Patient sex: F
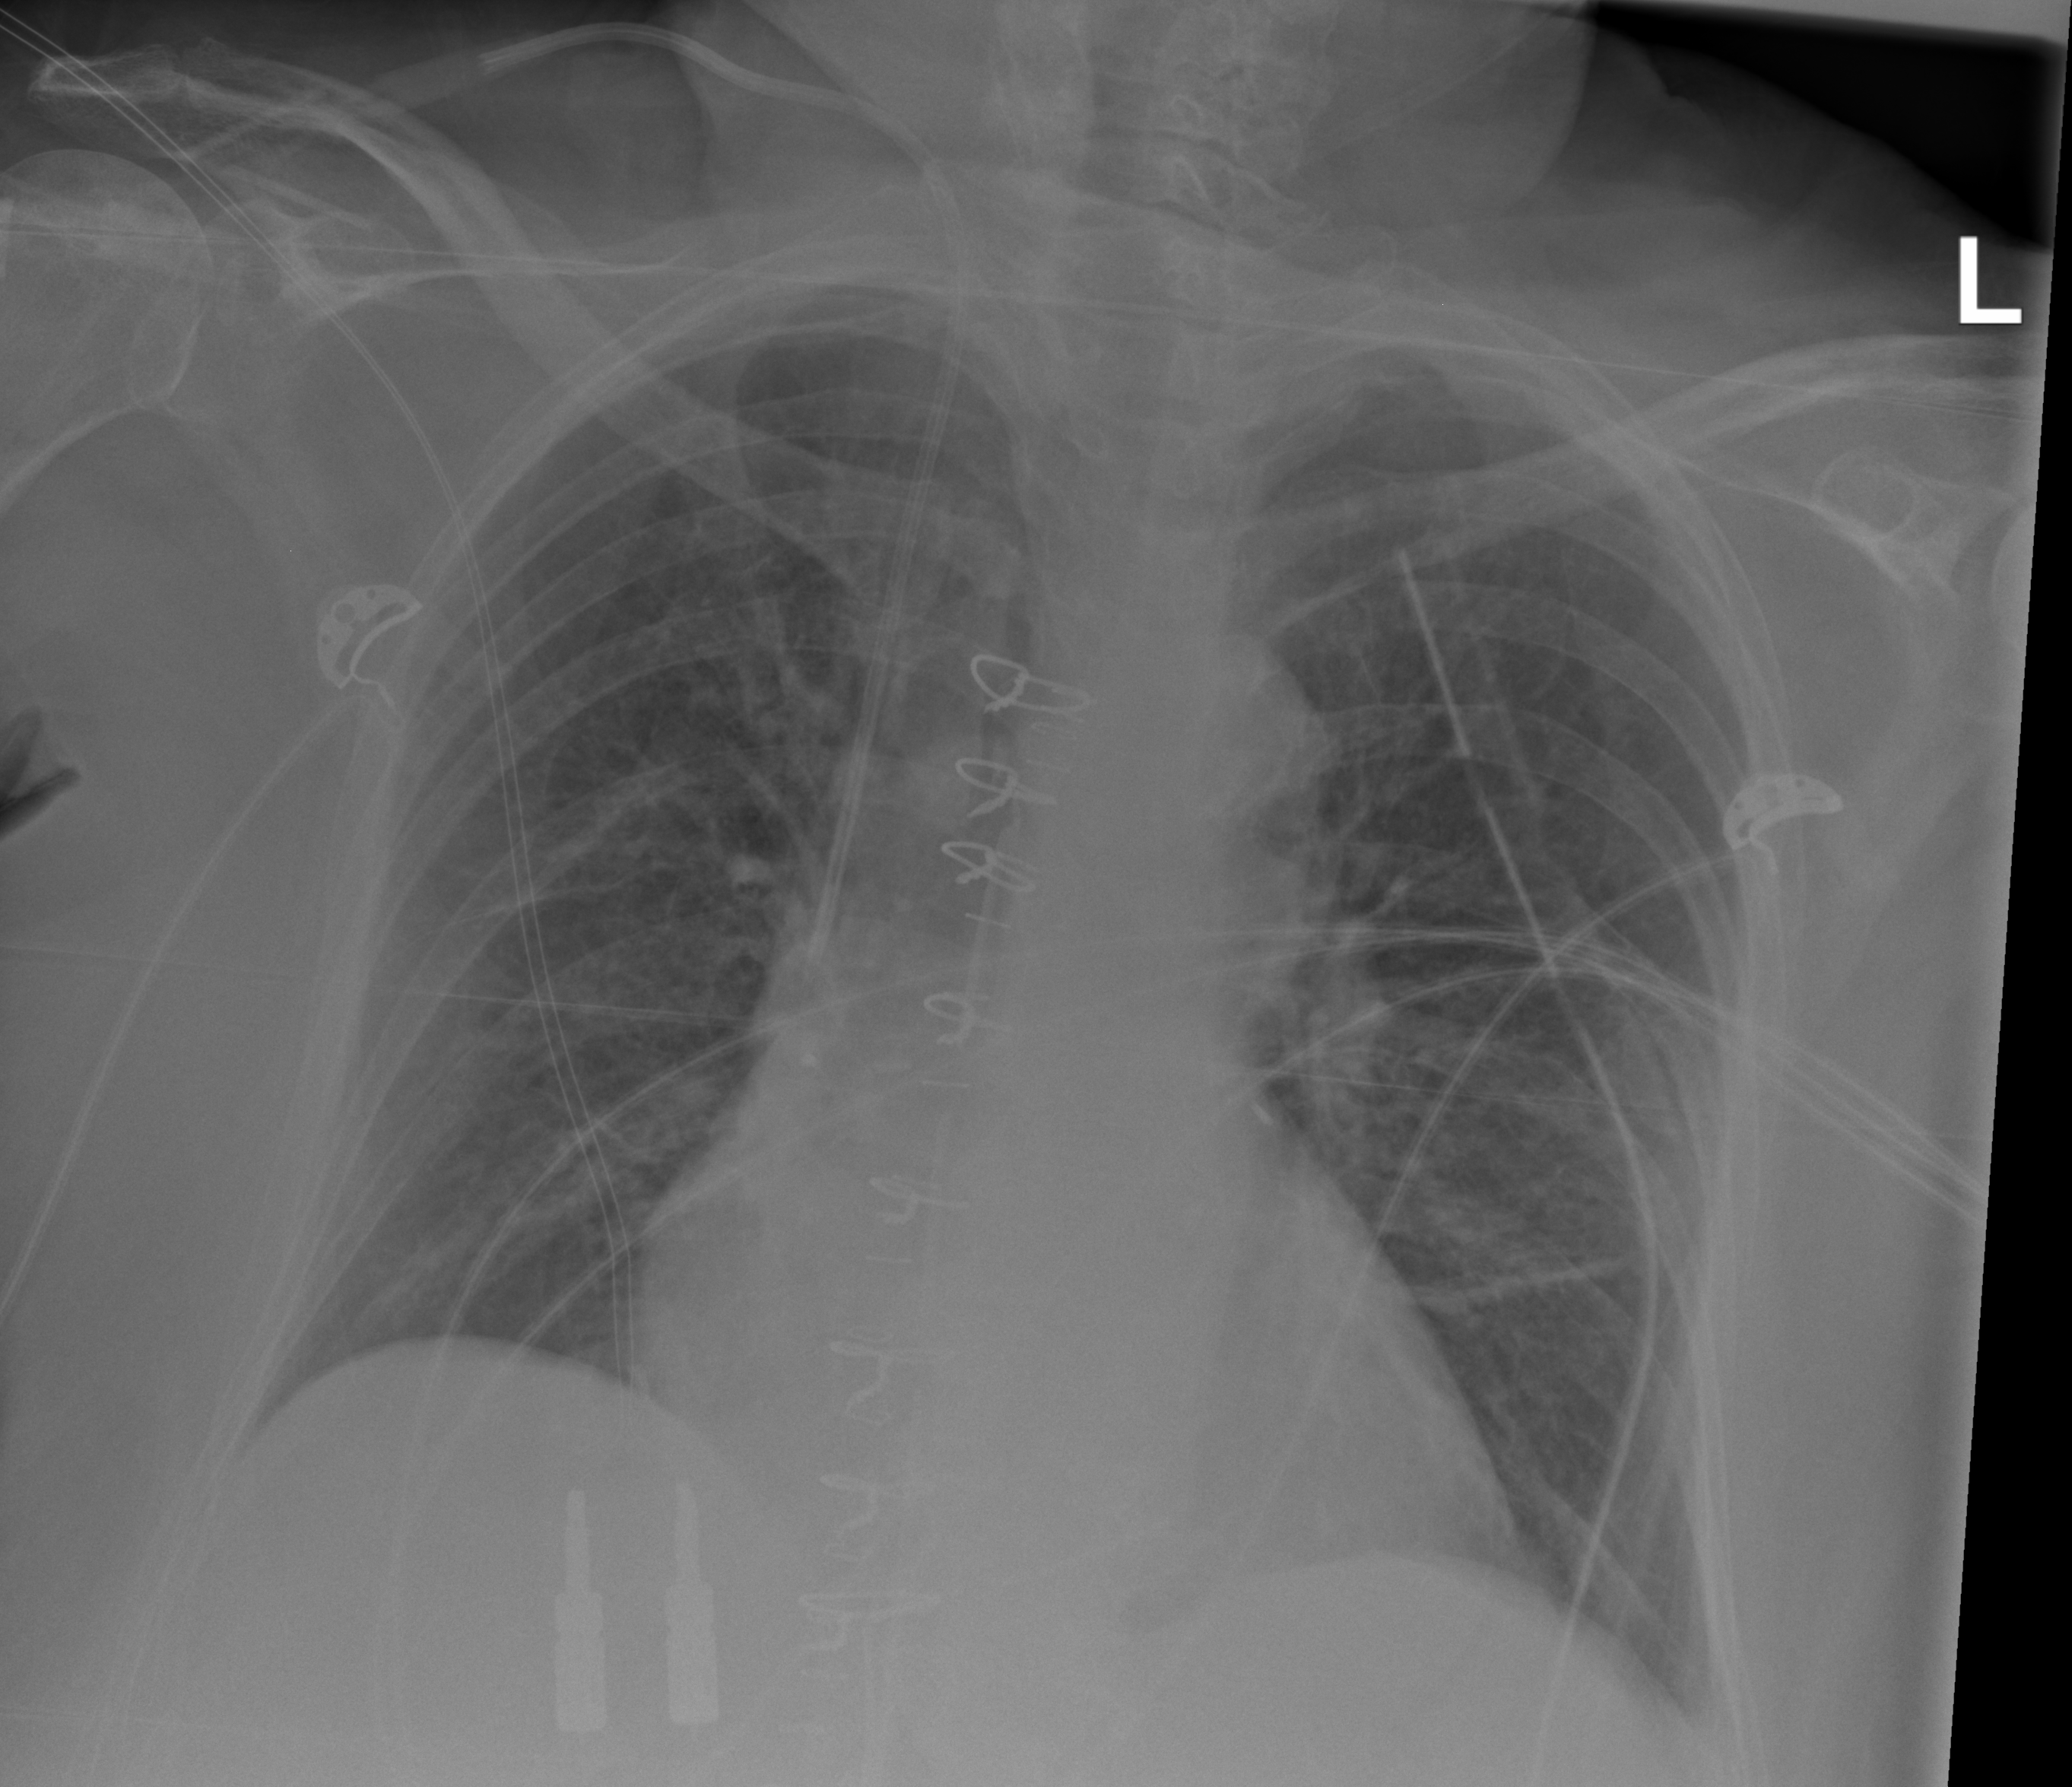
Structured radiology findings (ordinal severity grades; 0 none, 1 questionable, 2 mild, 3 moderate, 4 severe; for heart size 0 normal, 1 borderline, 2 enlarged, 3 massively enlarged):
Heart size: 1
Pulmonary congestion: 0
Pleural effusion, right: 0
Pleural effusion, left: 1
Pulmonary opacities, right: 0
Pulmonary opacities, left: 0
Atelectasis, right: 0
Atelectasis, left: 2